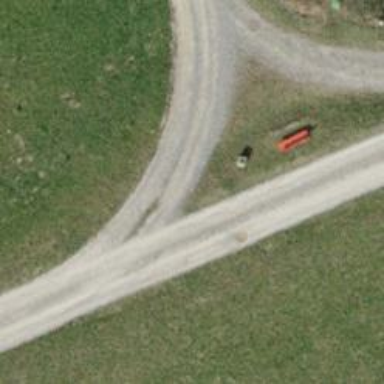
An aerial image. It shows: Dirt track road with grade3 tracktype.